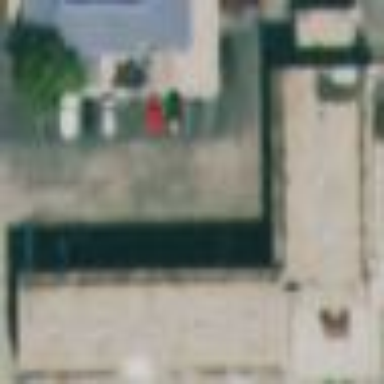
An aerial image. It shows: Building that is motel.